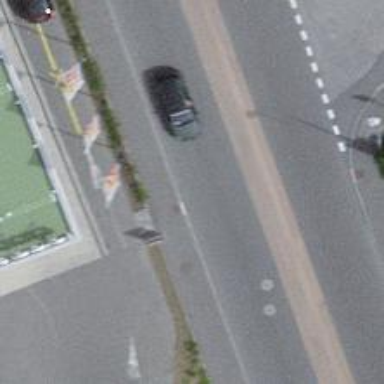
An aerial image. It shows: Secondary road with asphalt surface.